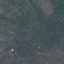
Land use / land cover: HerbaceousVegetation